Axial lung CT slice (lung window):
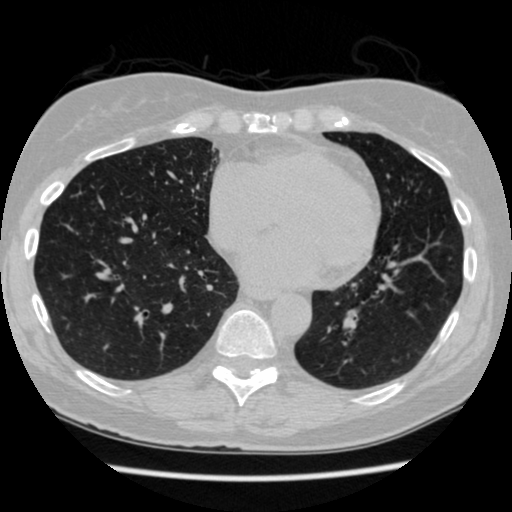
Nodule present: no